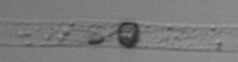
Label: Dactyliosolen_blavyanus